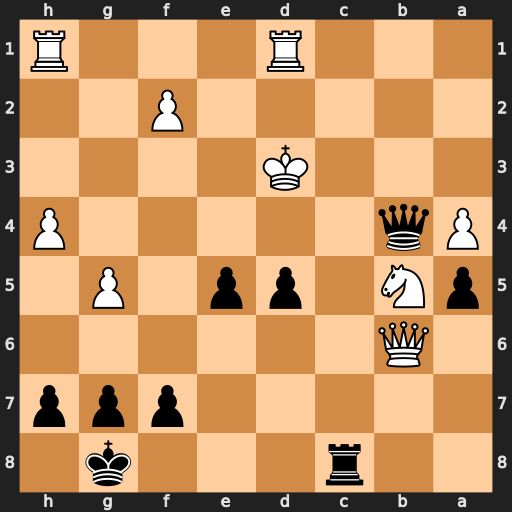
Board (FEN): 2r3k1/5ppp/1Q6/pN1pp1P1/Pq5P/3K4/5P2/3R3R
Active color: b
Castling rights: -
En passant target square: -
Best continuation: Qe4+ Kd2 Rc2#